Question: I have a betting script, which allows people to 'invest' in it. The table that stores how much and which user has invested, looks like this and is named 'invested':

Every time someone places a bet and loses for example, it should share out those losses proportionally according to how much someone has invested and likewise if they win.
To clarify, since the sum of 'invested' is 0.6 if someone bets 0.6 and wins, both users in the example would lose their investment.
Lets say the bet amount is defined in '$wager'.
'$win_lose' when "1" means a win and when "0" means a loss.
Any ideas on the PHP script for this?
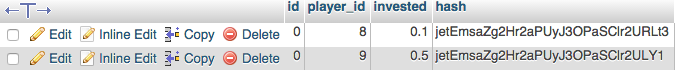
Answer: I am CERTAIN that there is a more optimized query and procedure for this, but here is off the cuff code:
//! loop through your rows relative to your game
Use the sql from this answer to get your percentages: <URL>
//! then depending on the win/lose case debit/credit the records:
'''
$multiplier = ($gameresult) ? -1 * $wager : $wager;
foreach($investors as $playerid => $stake)
{
$val = $multiplier * $stake;
$sql = "UPDATE invested SET invested = ROUND(invested+".$val.") WHERE player_id=".$playerid;
}
'''